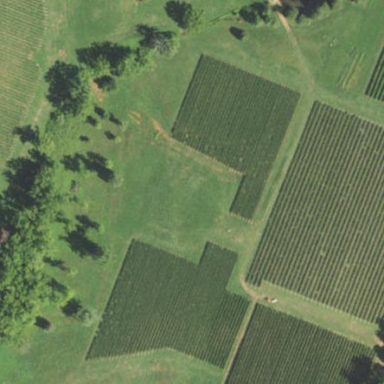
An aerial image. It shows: Vineyard where grapes are grown.